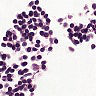
Metastatic tissue present: no